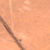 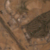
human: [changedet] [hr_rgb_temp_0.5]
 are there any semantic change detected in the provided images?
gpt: A green area was edified on the right of the road.